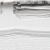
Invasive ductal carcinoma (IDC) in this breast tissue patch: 0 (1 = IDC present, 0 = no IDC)